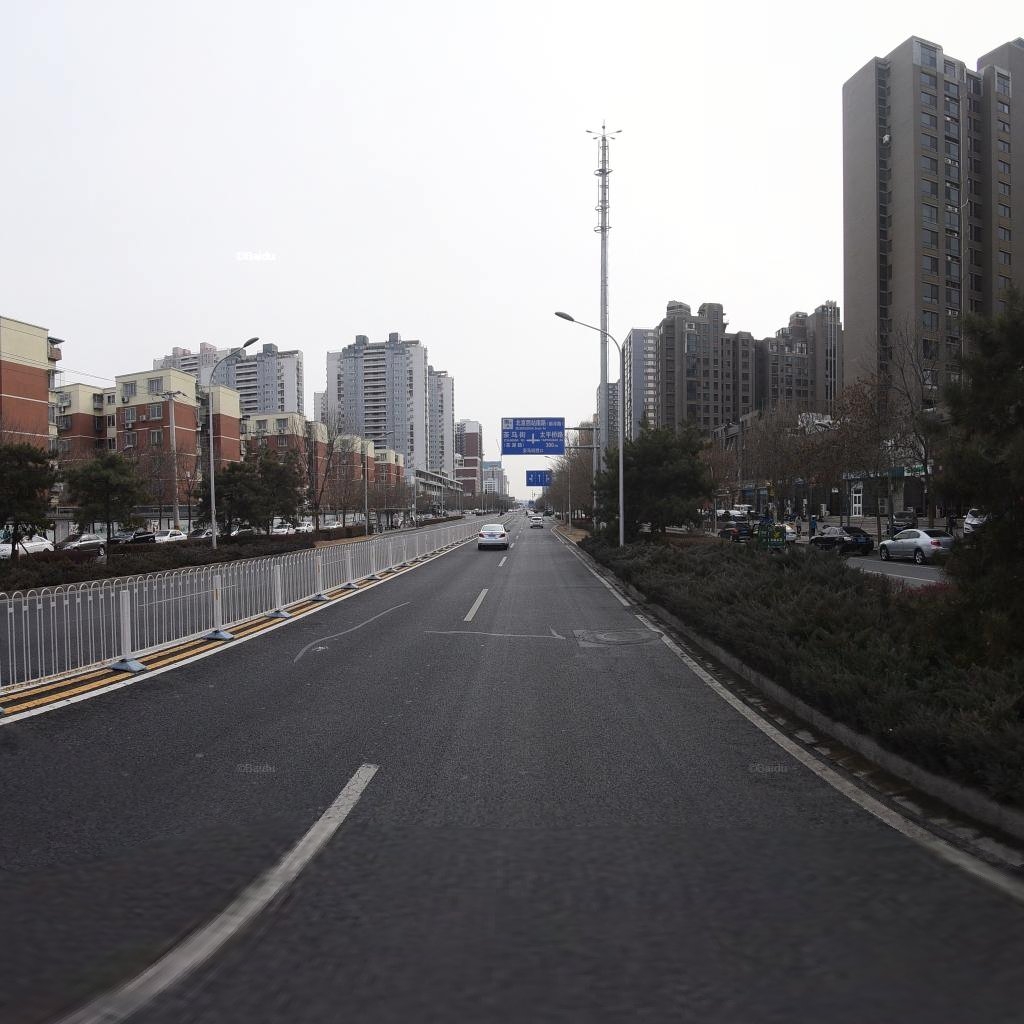
Region: Xicheng
Road damage annotations: transverse patch, manhole cover, longitudinal patch